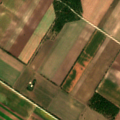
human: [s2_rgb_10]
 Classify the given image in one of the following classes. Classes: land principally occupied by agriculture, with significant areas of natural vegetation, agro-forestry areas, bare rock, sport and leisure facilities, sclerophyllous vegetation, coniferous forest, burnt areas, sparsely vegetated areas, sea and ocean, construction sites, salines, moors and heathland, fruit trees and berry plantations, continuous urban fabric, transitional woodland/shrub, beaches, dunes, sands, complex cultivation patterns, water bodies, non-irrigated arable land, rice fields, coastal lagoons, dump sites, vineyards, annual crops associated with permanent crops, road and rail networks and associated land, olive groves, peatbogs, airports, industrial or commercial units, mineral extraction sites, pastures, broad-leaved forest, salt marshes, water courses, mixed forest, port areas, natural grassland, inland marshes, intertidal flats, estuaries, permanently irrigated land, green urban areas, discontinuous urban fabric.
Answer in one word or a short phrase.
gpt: non-irrigated arable land, pastures